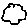
Label: cloud